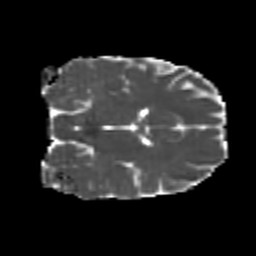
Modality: MD
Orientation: coronal
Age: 25
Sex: male
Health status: healthy
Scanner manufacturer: philips
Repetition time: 7.386 s
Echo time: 0.08599 s